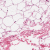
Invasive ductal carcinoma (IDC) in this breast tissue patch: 0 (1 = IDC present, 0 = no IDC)